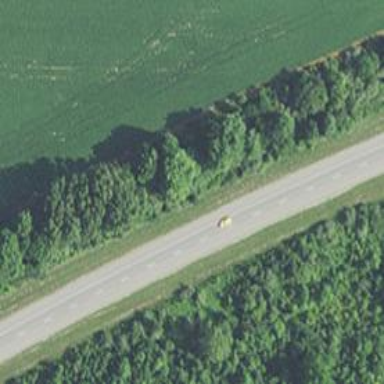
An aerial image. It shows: Motorway.